Question: I read an excel file using OLEDB. Below is the code:
'''
string conn;
conn = ("Provider=Microsoft.ACE.OLEDB.12.0;" +
("Data Source=" + _filename + ";" +
"Extended Properties="Excel 12.0;""));
OleDbConnection oleDBCon = new OleDbConnection(conn);
oleDBCon.Open();
DataTable dt = oleDBCon.GetOleDbSchemaTable(OleDbSchemaGuid.Tables, null);
string SSQL = "SELECT * from [ Sheet1$ ]";
OleDbDataAdapter oleDA = new OleDbDataAdapter(SSQL, conn);
DataSet ds = new DataSet();
oleDA.Fill(ds);
DataTable _DtTable = ds.Tables[0];
oleDBCon.Close();
dataGridView1.DataSource = _DtTable;
foreach (DataRow rows in _DtTable.Rows)
{
string Description = rows[0].ToString();
string Code= rows[1].ToString();
textBox1.AppendText("Printing Description: " + Description + " and Code: " + Code + ",Date:" + DateTime.Now.ToString() + Environment.NewLine);
}
'''
The excel file is as follows:

The data printed in textBox1 are:
'''
Printing Description:Desc 2 and Code: Code 2,Date:20/12/2014 12:36:54 mm
Printing Description: Desc 3 and Code: Code 3,Date:20/12/2014 12:36:54 mm
'''
So, my problem is that the 1st row of excel is going to the header of the Datatable. How can I avoid that (without adding any extra 1st row to excel)?
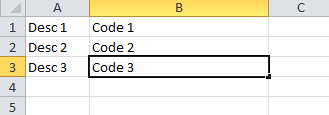
Answer: Just add "HDR=No" at the end of your connection string which means "No header row that indicates column but it contains data", then you will be able to fetch 1st row data also.
So your complete connection string would be
'''
conn = ("Provider=Microsoft.ACE.OLEDB.12.0;" +
("Data Source=" + _filename + ";" +
"Extended Properties="Excel 12.0;";HDR=No"));
'''